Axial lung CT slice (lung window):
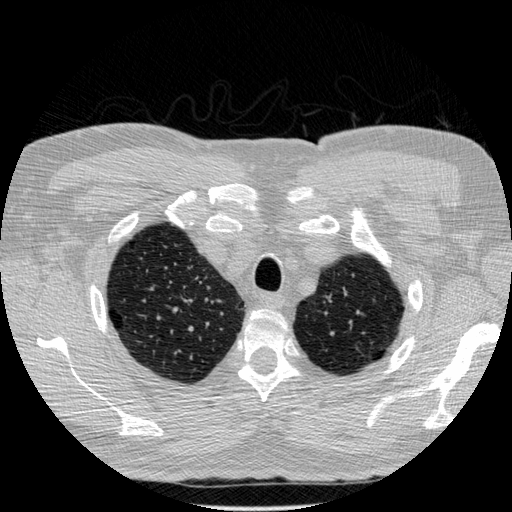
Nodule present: no